Aerial crown-view tile of a tropical tree (Barro Colorado Island, Panama), acquired 20250512:
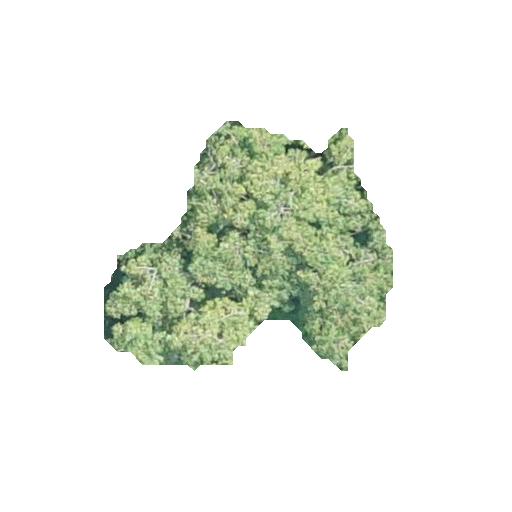
Species: Virola surinamensis
GBIF accepted scientific name: Virola surinamensis
Crown area: 69.944 m²